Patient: sex F, age 75
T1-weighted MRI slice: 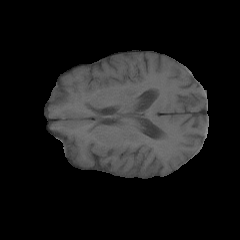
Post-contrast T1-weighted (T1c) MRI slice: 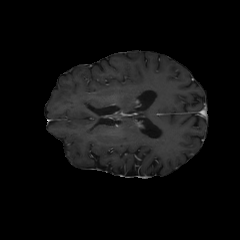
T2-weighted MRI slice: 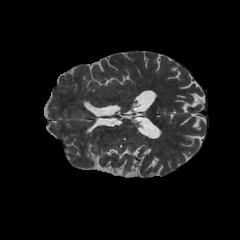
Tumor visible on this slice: no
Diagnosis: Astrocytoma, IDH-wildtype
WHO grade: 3